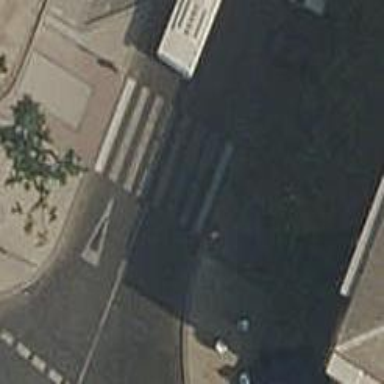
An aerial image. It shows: Uncontrolled zebra crossing on the road.